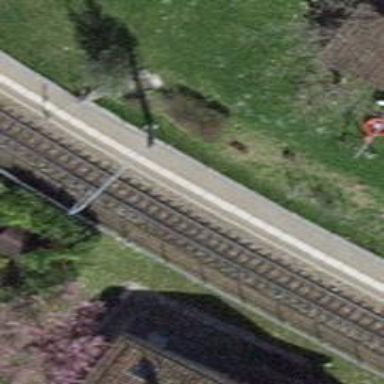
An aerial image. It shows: Public transport stop position.